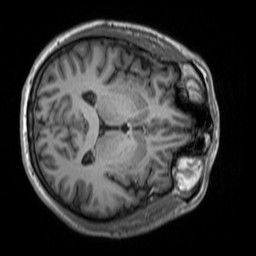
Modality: T1w
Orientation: axial
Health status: ill
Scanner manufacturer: siemens
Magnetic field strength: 3 T
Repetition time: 1.7 s
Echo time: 0.00253 s